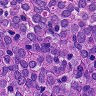
Metastatic tissue present: yes